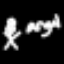
Label: angel